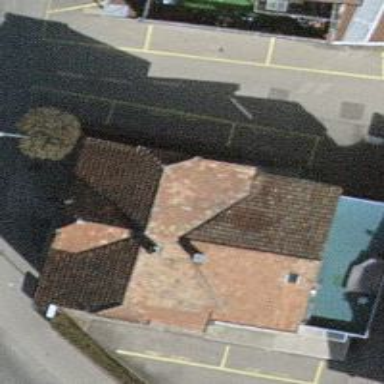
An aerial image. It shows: Building with ridged roof.